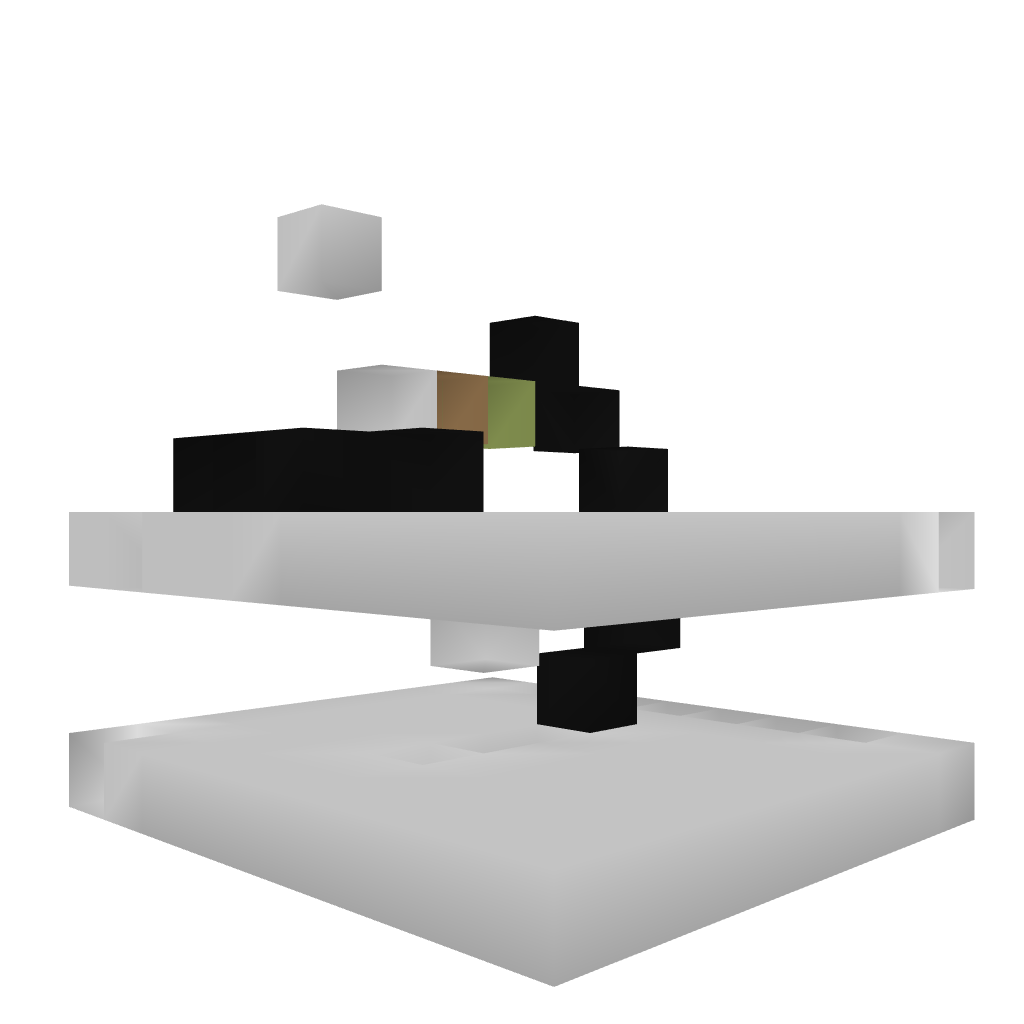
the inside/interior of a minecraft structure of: Simple Piston Door